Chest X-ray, PA view. Patient: 60 years old, sex M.
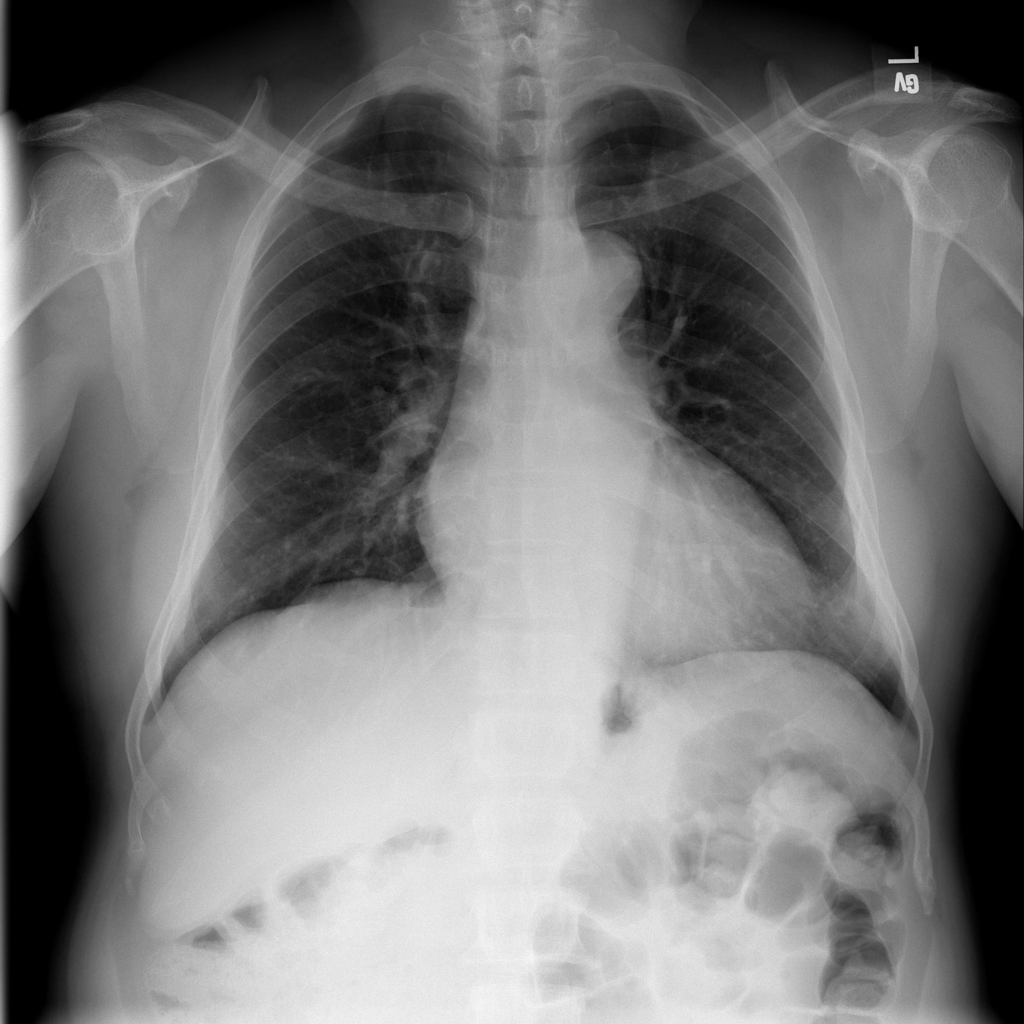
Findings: No Finding